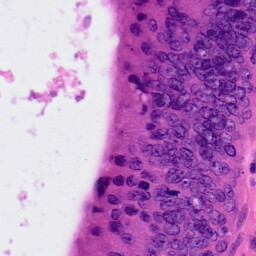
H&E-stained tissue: Colon